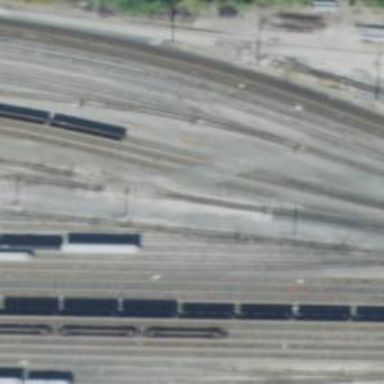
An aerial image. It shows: Railway yard.